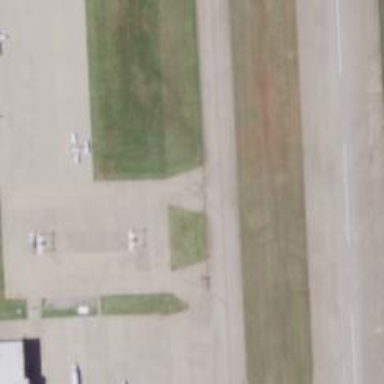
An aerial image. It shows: Image of taxiway at airport.